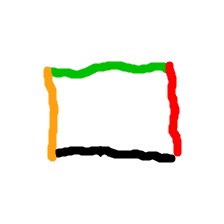
Shape: rectangle